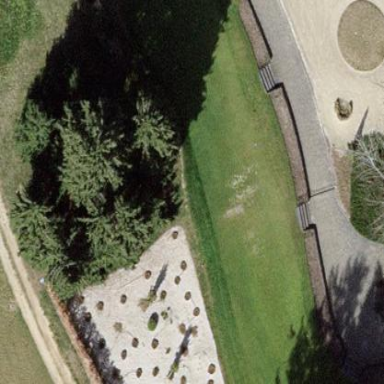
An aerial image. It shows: Golf tee.